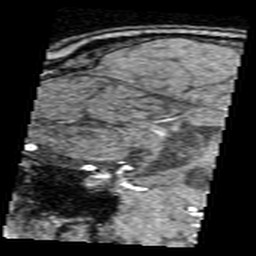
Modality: angio
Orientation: sagittal
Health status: ill
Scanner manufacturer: siemens
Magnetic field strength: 3 T
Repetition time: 0.022 s
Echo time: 0.00386 s